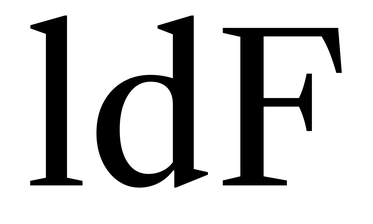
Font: LibreCaslonText_Regular